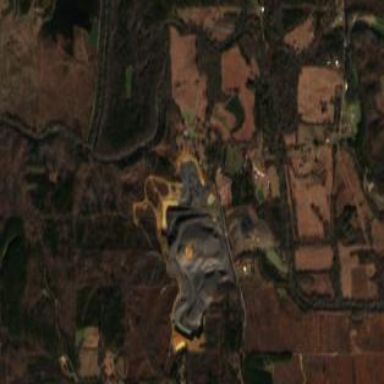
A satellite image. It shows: Quarry area.